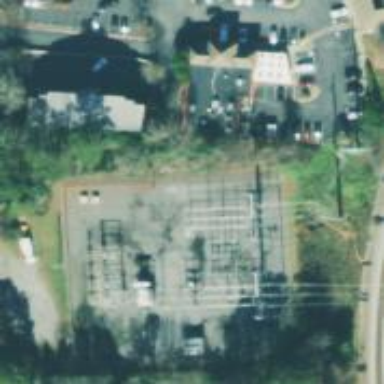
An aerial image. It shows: Switch for power supply.